Question: I have a problem with the following sample:

When I click at the place marked as on my screenshot, I can get position in pixels by MouseClick event in a pretty easy way:
'''
private: System::Void chart1_MouseClick(System::Object^ sender, System::Windows::Forms::MouseEventArgs^ e) {
Point chartLocationOnForm = chart1->FindForm()->PointToClient(chart1->Parent->PointToScreen(chart1->Location));
cursorPosX = e->X - chartLocationOnForm.X;
cursorPosY = e->Y - chartLocationOnForm.Y;
}
'''
After printing these values out, I get the position in pixels, where position marked as is equal to (0,0).
> ,
. Is there any way to do that (I mean other than considering padding, margins and borders of the chart and calculating these coordinates by myself)?
, but it still seems to be more like a fancy way to solve simple problem than a real, straight-forward solution. Am I right or this is the way I am supposed to solve my problem?
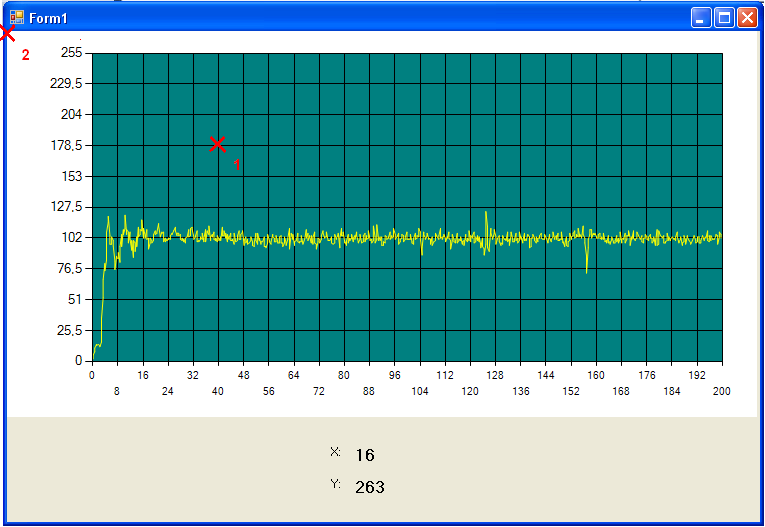
Answer: Yep, there is a civilized way of doing that if I understand your question correctly. You can use the Axis.PixelPositionToValue method to do just that.
E.g. (in C#)
'''
chart.ChartAreas[0].AxisX.PixelPositionToValue(pt.X)
chart.ChartAreas[0].AxisY.PixelPositionToValue(pt.Y)
'''